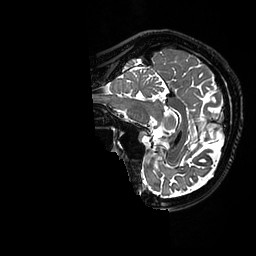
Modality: T2w
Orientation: sagittal
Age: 46
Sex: female
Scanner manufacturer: ge
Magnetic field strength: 3 T
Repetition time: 3.202 s
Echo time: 0.0669 s